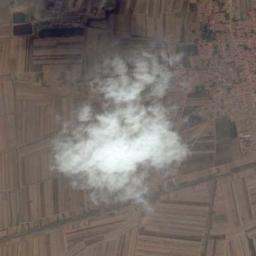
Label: cloud